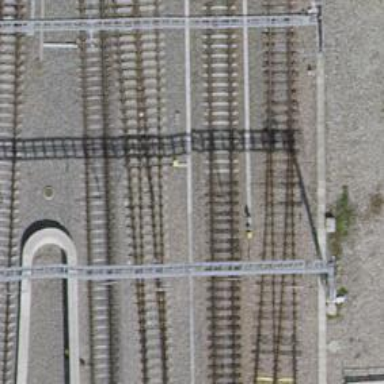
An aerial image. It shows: Railway siding with one electrified track and contact line for powering the train.